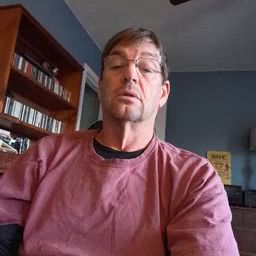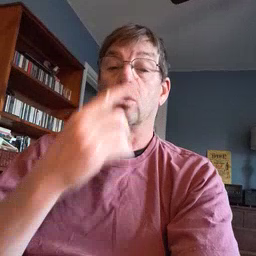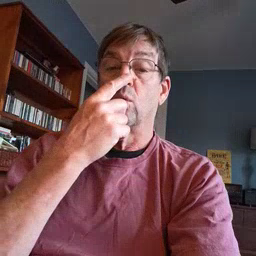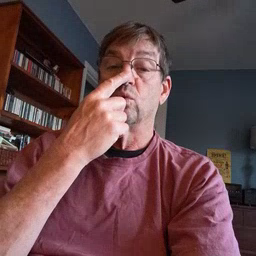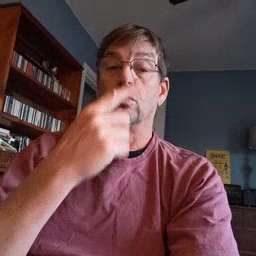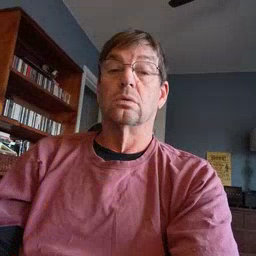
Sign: nose